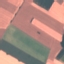
Land use / land cover class: AnnualCrop